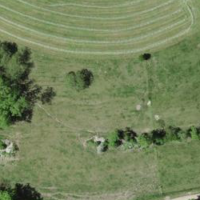
EUNIS habitat code: 25
Species observed at this site:
Prunus spinosa